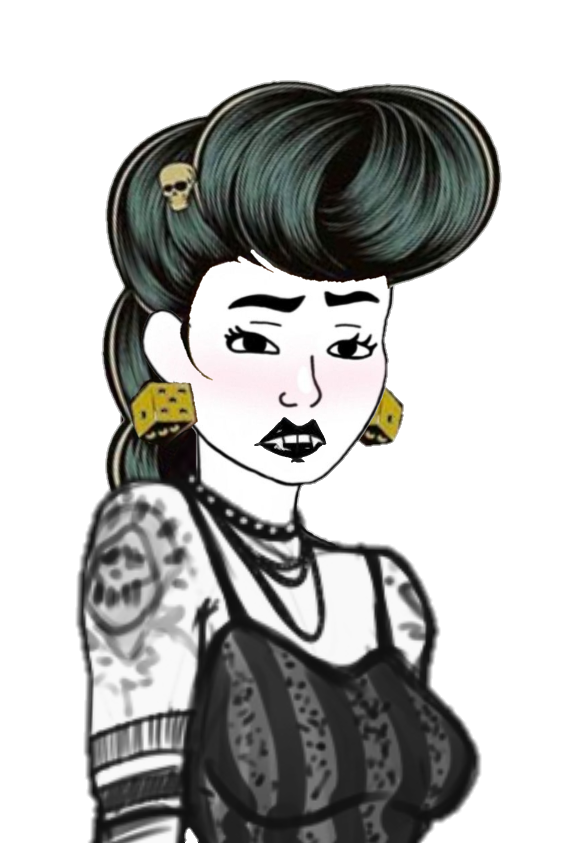
Label: 5_Doomer_Girl